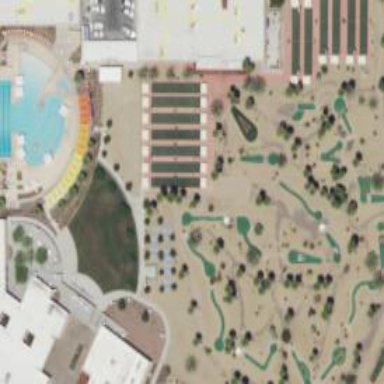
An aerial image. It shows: Miniature golf leisure land.